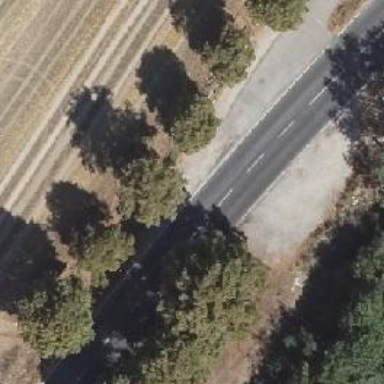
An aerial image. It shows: Secondary road with asphalt surface and lane markings.